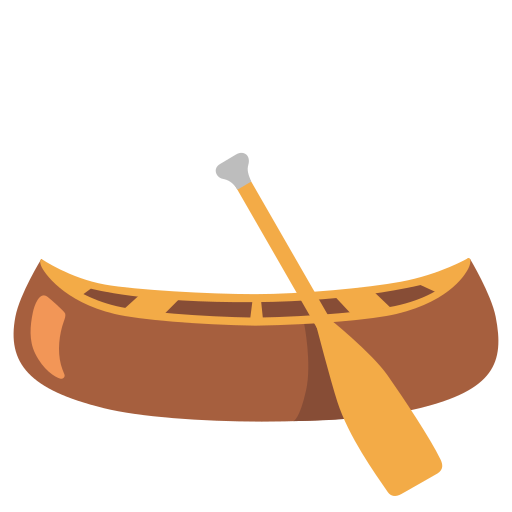
Emoji: 🛶